Question: i have a update my eclipse and sdk to a newer version.the evidence of this is now when i create a new android project instead of just 1 java and 1 xml file i also create 1 fragment. my question is this why do i get an error in the appcompat_v7. is this because of appcompat_v7 because my code has no error why cant i run the app. i dont get why i have this 'android.content.ContextWrapper.getResources(ContextWrapper.java:89)' because my code is just up to 87 lines.
'''
04-07 04:36:57.490: E/AndroidRuntime(1176): FATAL EXCEPTION: main
04-07 04:36:57.490: E/AndroidRuntime(1176): Process: com.afield.numpad, PID: 1176
04-07 04:36:57.490: E/AndroidRuntime(1176): java.lang.RuntimeException: Unable to instantiate activity ComponentInfo{com.afield.numpad/com.afield.numpad.MainActivity}: java.lang.NullPointerException
04-07 04:36:57.490: E/AndroidRuntime(1176): at android.app.ActivityThread.performLaunchActivity(ActivityThread.java:2121)
04-07 04:36:57.490: E/AndroidRuntime(1176): at android.app.ActivityThread.handleLaunchActivity(ActivityThread.java:2245)
04-07 04:36:57.490: E/AndroidRuntime(1176): at android.app.ActivityThread.access$800(ActivityThread.java:135)
04-07 04:36:57.490: E/AndroidRuntime(1176): at android.app.ActivityThread$H.handleMessage(ActivityThread.java:1196)
04-07 04:36:57.490: E/AndroidRuntime(1176): at android.os.Handler.dispatchMessage(Handler.java:102)
04-07 04:36:57.490: E/AndroidRuntime(1176): at android.os.Looper.loop(Looper.java:136)
04-07 04:36:57.490: E/AndroidRuntime(1176): at android.app.ActivityThread.main(ActivityThread.java:5017)
04-07 04:36:57.490: E/AndroidRuntime(1176): at java.lang.reflect.Method.invokeNative(Native Method)
04-07 04:36:57.490: E/AndroidRuntime(1176): at java.lang.reflect.Method.invoke(Method.java:515)
04-07 04:36:57.490: E/AndroidRuntime(1176): at com.android.internal.os.ZygoteInit$MethodAndArgsCaller.run(ZygoteInit.java:779)
04-07 04:36:57.490: E/AndroidRuntime(1176): at com.android.internal.os.ZygoteInit.main(ZygoteInit.java:595)
04-07 04:36:57.490: E/AndroidRuntime(1176): at dalvik.system.NativeStart.main(Native Method)
04-07 04:36:57.490: E/AndroidRuntime(1176): Caused by: java.lang.NullPointerException
04-07 04:36:57.490: E/AndroidRuntime(1176): at android.content.ContextWrapper.getResources(ContextWrapper.java:89)
04-07 04:36:57.490: E/AndroidRuntime(1176): at android.view.ContextThemeWrapper.getResources(ContextThemeWrapper.java:78)
04-07 04:36:57.490: E/AndroidRuntime(1176): at com.afield.numpad.MainActivity.<init>(MainActivity.java:25)
04-07 04:36:57.490: E/AndroidRuntime(1176): at java.lang.Class.newInstanceImpl(Native Method)
04-07 04:36:57.490: E/AndroidRuntime(1176): at java.lang.Class.newInstance(Class.java:1208)
04-07 04:36:57.490: E/AndroidRuntime(1176): at android.app.Instrumentation.newActivity(Instrumentation.java:1061)
04-07 04:36:57.490: E/AndroidRuntime(1176): at android.app.ActivityThread.performLaunchActivity(ActivityThread.java:2112)
04-07 04:36:57.490: E/AndroidRuntime(1176): ... 11 more
'''
MainActivity
'''
import android.support.v7.app.ActionBarActivity;
import android.support.v7.app.ActionBar;
import android.support.v4.app.Fragment;
import android.os.Bundle;
import android.view.LayoutInflater;
import android.view.Menu;
import android.view.MenuItem;
import android.view.View;
import android.view.ViewGroup;
import android.widget.AdapterView.OnItemClickListener;
import android.widget.ArrayAdapter;
import android.widget.GridView;
import android.widget.Toast;
import android.os.Build;
import android.app.Activity;
import android.widget.AdapterView;
import android.widget.TextView;
public class MainActivity extends ActionBarActivity {
GridView gridView;
final String[] numbers = new String[] {
"1", "2", "3", "4", "5",
"6", "7", "8", "9", "0",getResources().getString(R.string.dialogc)};
@Override
protected void onCreate(Bundle savedInstanceState) {
super.onCreate(savedInstanceState);
setContentView(R.layout.activity_main);
gridView = (GridView) findViewById(R.id.gridView1);
ArrayAdapter<String> adapter = new ArrayAdapter<String>(this,
android.R.layout.simple_list_item_1, numbers);
gridView.setAdapter(adapter);
gridView.setOnItemClickListener(new OnItemClickListener() {
public void onItemClick(AdapterView<?> parent, View v,
int position, long id) {
Toast.makeText(getApplicationContext(),
((TextView) v).getText(), Toast.LENGTH_SHORT).show();
}
});
if (savedInstanceState == null) {
getSupportFragmentManager().beginTransaction()
.add(R.id.container, new PlaceholderFragment()).commit();
}
}
@Override
public boolean onCreateOptionsMenu(Menu menu) {
// Inflate the menu; this adds items to the action bar if it is present.
getMenuInflater().inflate(R.menu.main, menu);
return true;
}
@Override
public boolean onOptionsItemSelected(MenuItem item) {
// Handle action bar item clicks here. The action bar will
// automatically handle clicks on the Home/Up button, so long
// as you specify a parent activity in AndroidManifest.xml.
int id = item.getItemId();
if (id == R.id.action_settings) {
return true;
}
return super.onOptionsItemSelected(item);
}
/**
* A placeholder fragment containing a simple view.
*/
public static class PlaceholderFragment extends Fragment {
public PlaceholderFragment() {
}
@Override
public View onCreateView(LayoutInflater inflater, ViewGroup container,
Bundle savedInstanceState) {
View rootView = inflater.inflate(R.layout.fragment_main, container,
false);
return rootView;
}
}
}
'''
 my error is the red exclamation point in the numpad folder and appcompat_v7 folder
UPDATE logcat
'''
04-07 05:08:33.670: E/AndroidRuntime(1279): FATAL EXCEPTION: main
04-07 05:08:33.670: E/AndroidRuntime(1279): Process: com.afield.numpad, PID: 1279
04-07 05:08:33.670: E/AndroidRuntime(1279): java.lang.NoClassDefFoundError: android.support.v7.appcompat.R$styleable
04-07 05:08:33.670: E/AndroidRuntime(1279): at android.support.v7.app.ActionBarActivityDelegate.onCreate(ActionBarActivityDelegate.java:104)
04-07 05:08:33.670: E/AndroidRuntime(1279): at android.support.v7.app.ActionBarActivityDelegateICS.onCreate(ActionBarActivityDelegateICS.java:57)
04-07 05:08:33.670: E/AndroidRuntime(1279): at android.support.v7.app.ActionBarActivity.onCreate(ActionBarActivity.java:98)
04-07 05:08:33.670: E/AndroidRuntime(1279): at com.afield.numpad.MainActivity.onCreate(MainActivity.java:18)
04-07 05:08:33.670: E/AndroidRuntime(1279): at android.app.Activity.performCreate(Activity.java:5231)
04-07 05:08:33.670: E/AndroidRuntime(1279): at android.app.Instrumentation.callActivityOnCreate(Instrumentation.java:1087)
04-07 05:08:33.670: E/AndroidRuntime(1279): at android.app.ActivityThread.performLaunchActivity(ActivityThread.java:2159)
04-07 05:08:33.670: E/AndroidRuntime(1279): at android.app.ActivityThread.handleLaunchActivity(ActivityThread.java:2245)
04-07 05:08:33.670: E/AndroidRuntime(1279): at android.app.ActivityThread.access$800(ActivityThread.java:135)
04-07 05:08:33.670: E/AndroidRuntime(1279): at android.app.ActivityThread$H.handleMessage(ActivityThread.java:1196)
04-07 05:08:33.670: E/AndroidRuntime(1279): at android.os.Handler.dispatchMessage(Handler.java:102)
04-07 05:08:33.670: E/AndroidRuntime(1279): at android.os.Looper.loop(Looper.java:136)
04-07 05:08:33.670: E/AndroidRuntime(1279): at android.app.ActivityThread.main(ActivityThread.java:5017)
04-07 05:08:33.670: E/AndroidRuntime(1279): at java.lang.reflect.Method.invokeNative(Native Method)
04-07 05:08:33.670: E/AndroidRuntime(1279): at java.lang.reflect.Method.invoke(Method.java:515)
04-07 05:08:33.670: E/AndroidRuntime(1279): at com.android.internal.os.ZygoteInit$MethodAndArgsCaller.run(ZygoteInit.java:779)
04-07 05:08:33.670: E/AndroidRuntime(1279): at com.android.internal.os.ZygoteInit.main(ZygoteInit.java:595)
04-07 05:08:33.670: E/AndroidRuntime(1279): at dalvik.system.NativeStart.main(Native Method)
'''
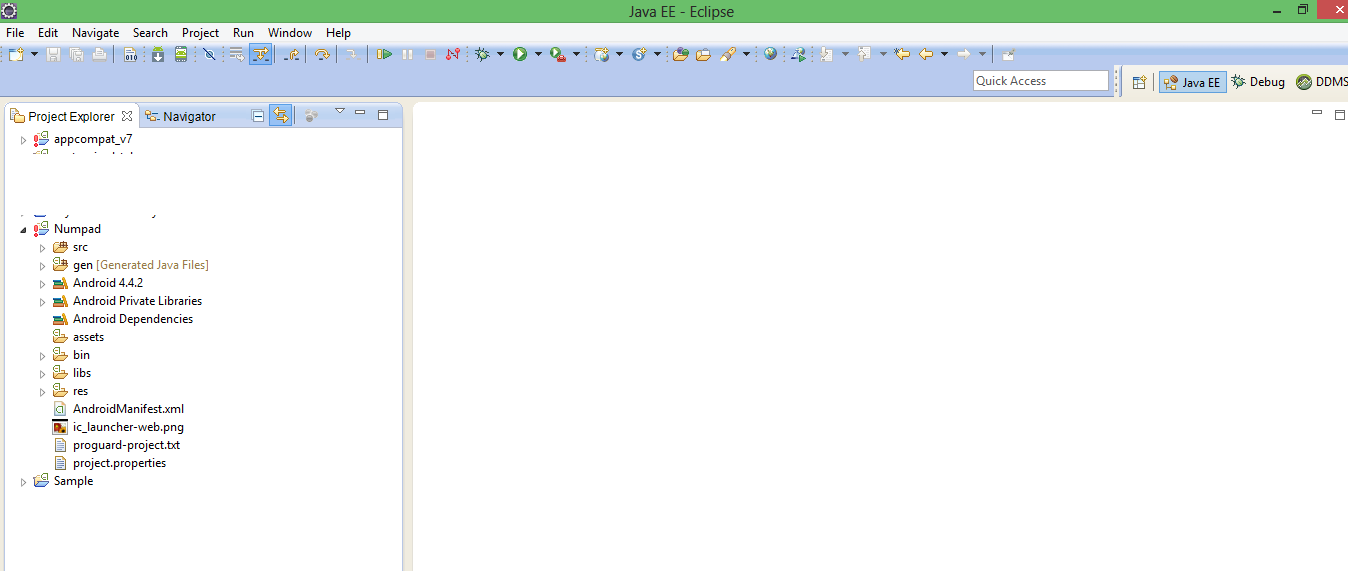
Answer: > Caused by: java.lang.NullPointerException 04-07 04:36:57.490:
E/AndroidRuntime(1176): at
android.content.ContextWrapper.getResources(ContextWrapper.java:89)
You are using this
'''
getResources().getString(R.string.dialogc)
'''
outside 'onCreate'. Move it inside 'onCreate'.
<URL>
'''
public abstract Resources getResources ()
Added in API level 1
Return a Resources instance for your application's package.
'''
'getResources()' is a method of Context and context is available once Activity is created.
'''
String[] numbers;
@Override
protected void onCreate(Bundle savedInstanceState) {
super.onCreate(savedInstanceState);
setContentView(R.layout.activity_main);
numbers = new String[] {
"1", "2", "3", "4", "5",
"6", "7", "8", "9", "0",getResources().getString(R.string.dialogc)};
'''
Edit:
> java.lang.NoClassDefFoundError:
android.support.v7.appcompat.R$styleable
You have not referenced AppCompat properly. Hence the problem
Check this .
<URL>
and follow the steps accordingly